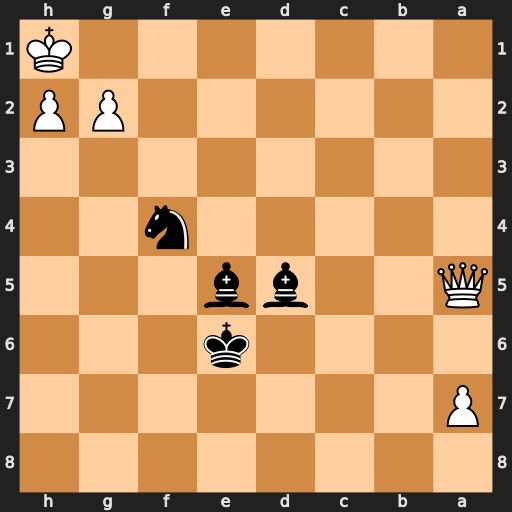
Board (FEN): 8/P7/4k3/Q2bb3/5n2/8/6PP/7K
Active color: b
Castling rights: -
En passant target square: -
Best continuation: Bxg2+ Kg1 Bd4#